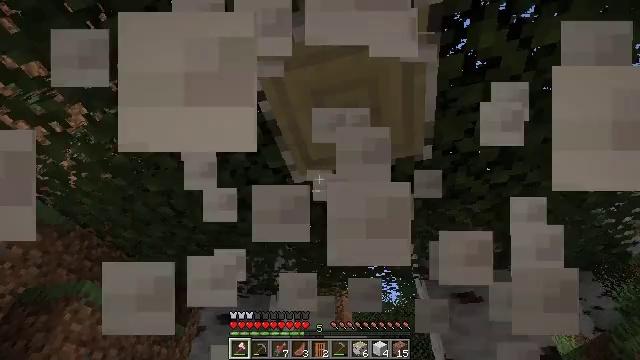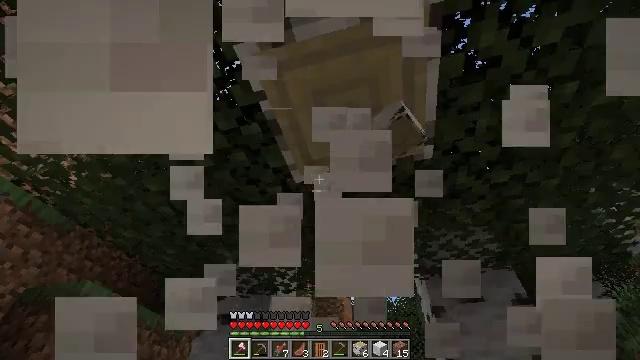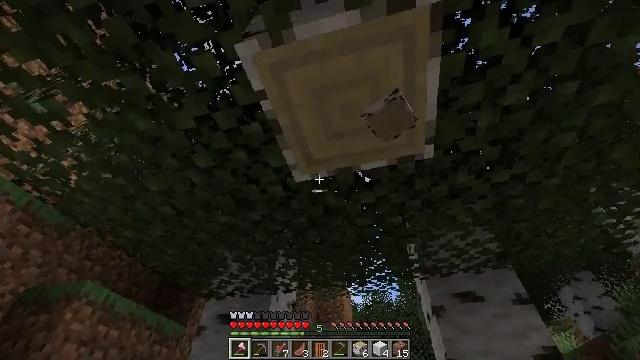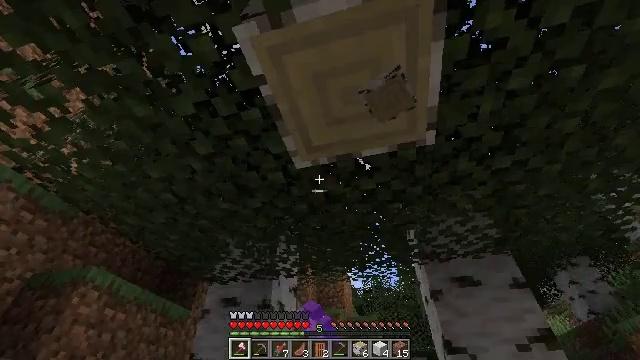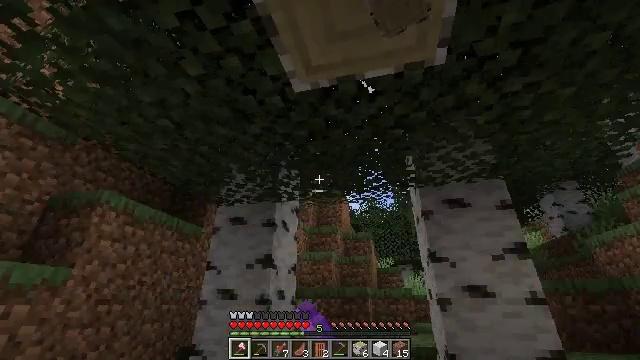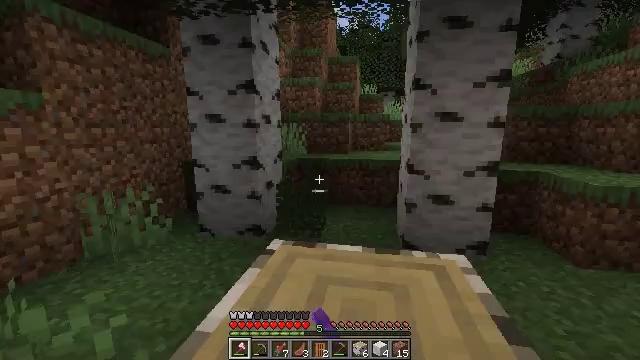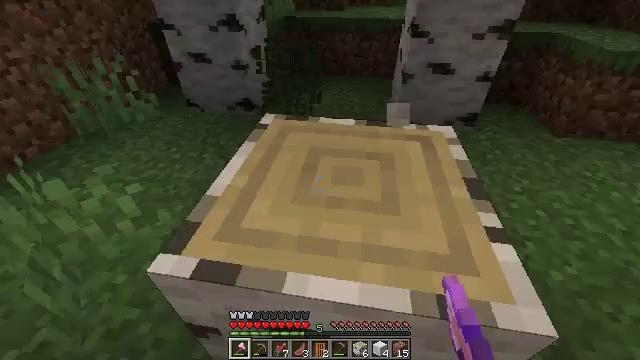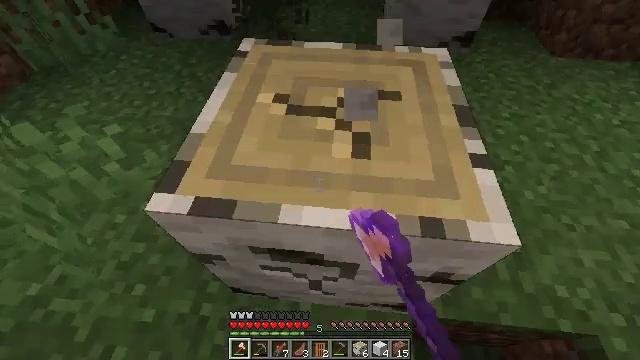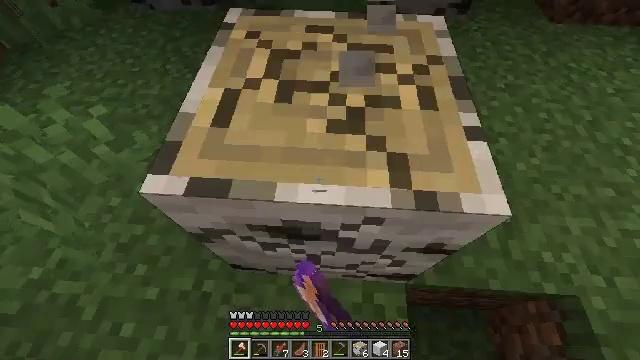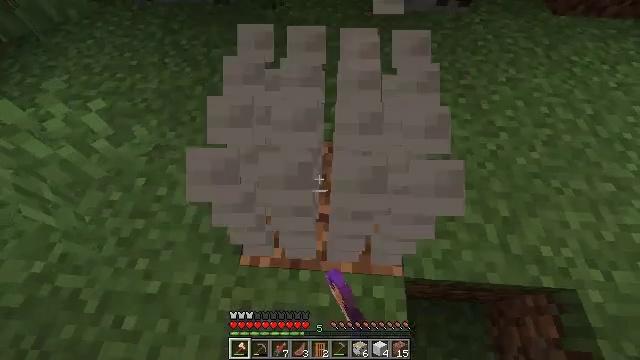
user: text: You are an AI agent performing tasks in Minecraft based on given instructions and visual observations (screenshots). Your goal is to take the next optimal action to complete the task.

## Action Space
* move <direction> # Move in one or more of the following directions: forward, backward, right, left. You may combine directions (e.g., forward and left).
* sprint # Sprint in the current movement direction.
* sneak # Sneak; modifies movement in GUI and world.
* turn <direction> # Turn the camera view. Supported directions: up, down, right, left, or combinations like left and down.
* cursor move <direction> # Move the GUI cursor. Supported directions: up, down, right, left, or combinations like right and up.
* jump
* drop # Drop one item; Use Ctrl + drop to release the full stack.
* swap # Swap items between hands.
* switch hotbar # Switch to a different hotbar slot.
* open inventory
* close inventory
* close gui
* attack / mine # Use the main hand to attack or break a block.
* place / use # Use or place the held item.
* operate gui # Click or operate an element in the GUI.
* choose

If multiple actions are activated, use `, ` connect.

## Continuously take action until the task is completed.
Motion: motion action
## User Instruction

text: Mine the grass in the plains.
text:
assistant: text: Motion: attack / mine
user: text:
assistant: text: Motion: attack / mine
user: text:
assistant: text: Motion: turn down, attack / mine
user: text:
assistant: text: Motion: turn down, attack / mine
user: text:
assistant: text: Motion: turn right and down, attack / mine
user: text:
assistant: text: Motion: turn right and down, attack / mine
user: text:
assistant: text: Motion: turn right and down, attack / mine
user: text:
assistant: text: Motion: turn right and down, attack / mine
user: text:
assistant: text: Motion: turn down, attack / mine
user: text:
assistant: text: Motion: attack / mine